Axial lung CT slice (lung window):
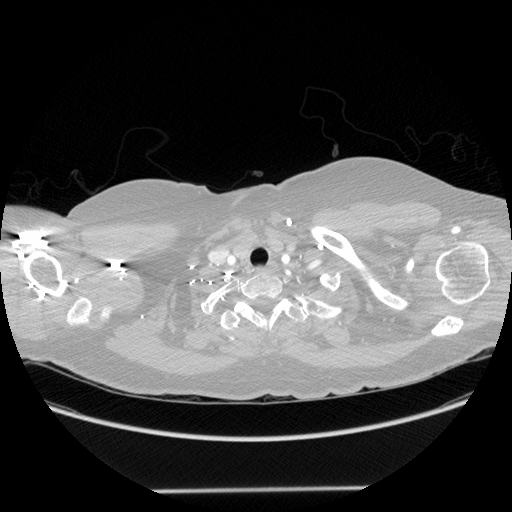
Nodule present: no